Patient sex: M
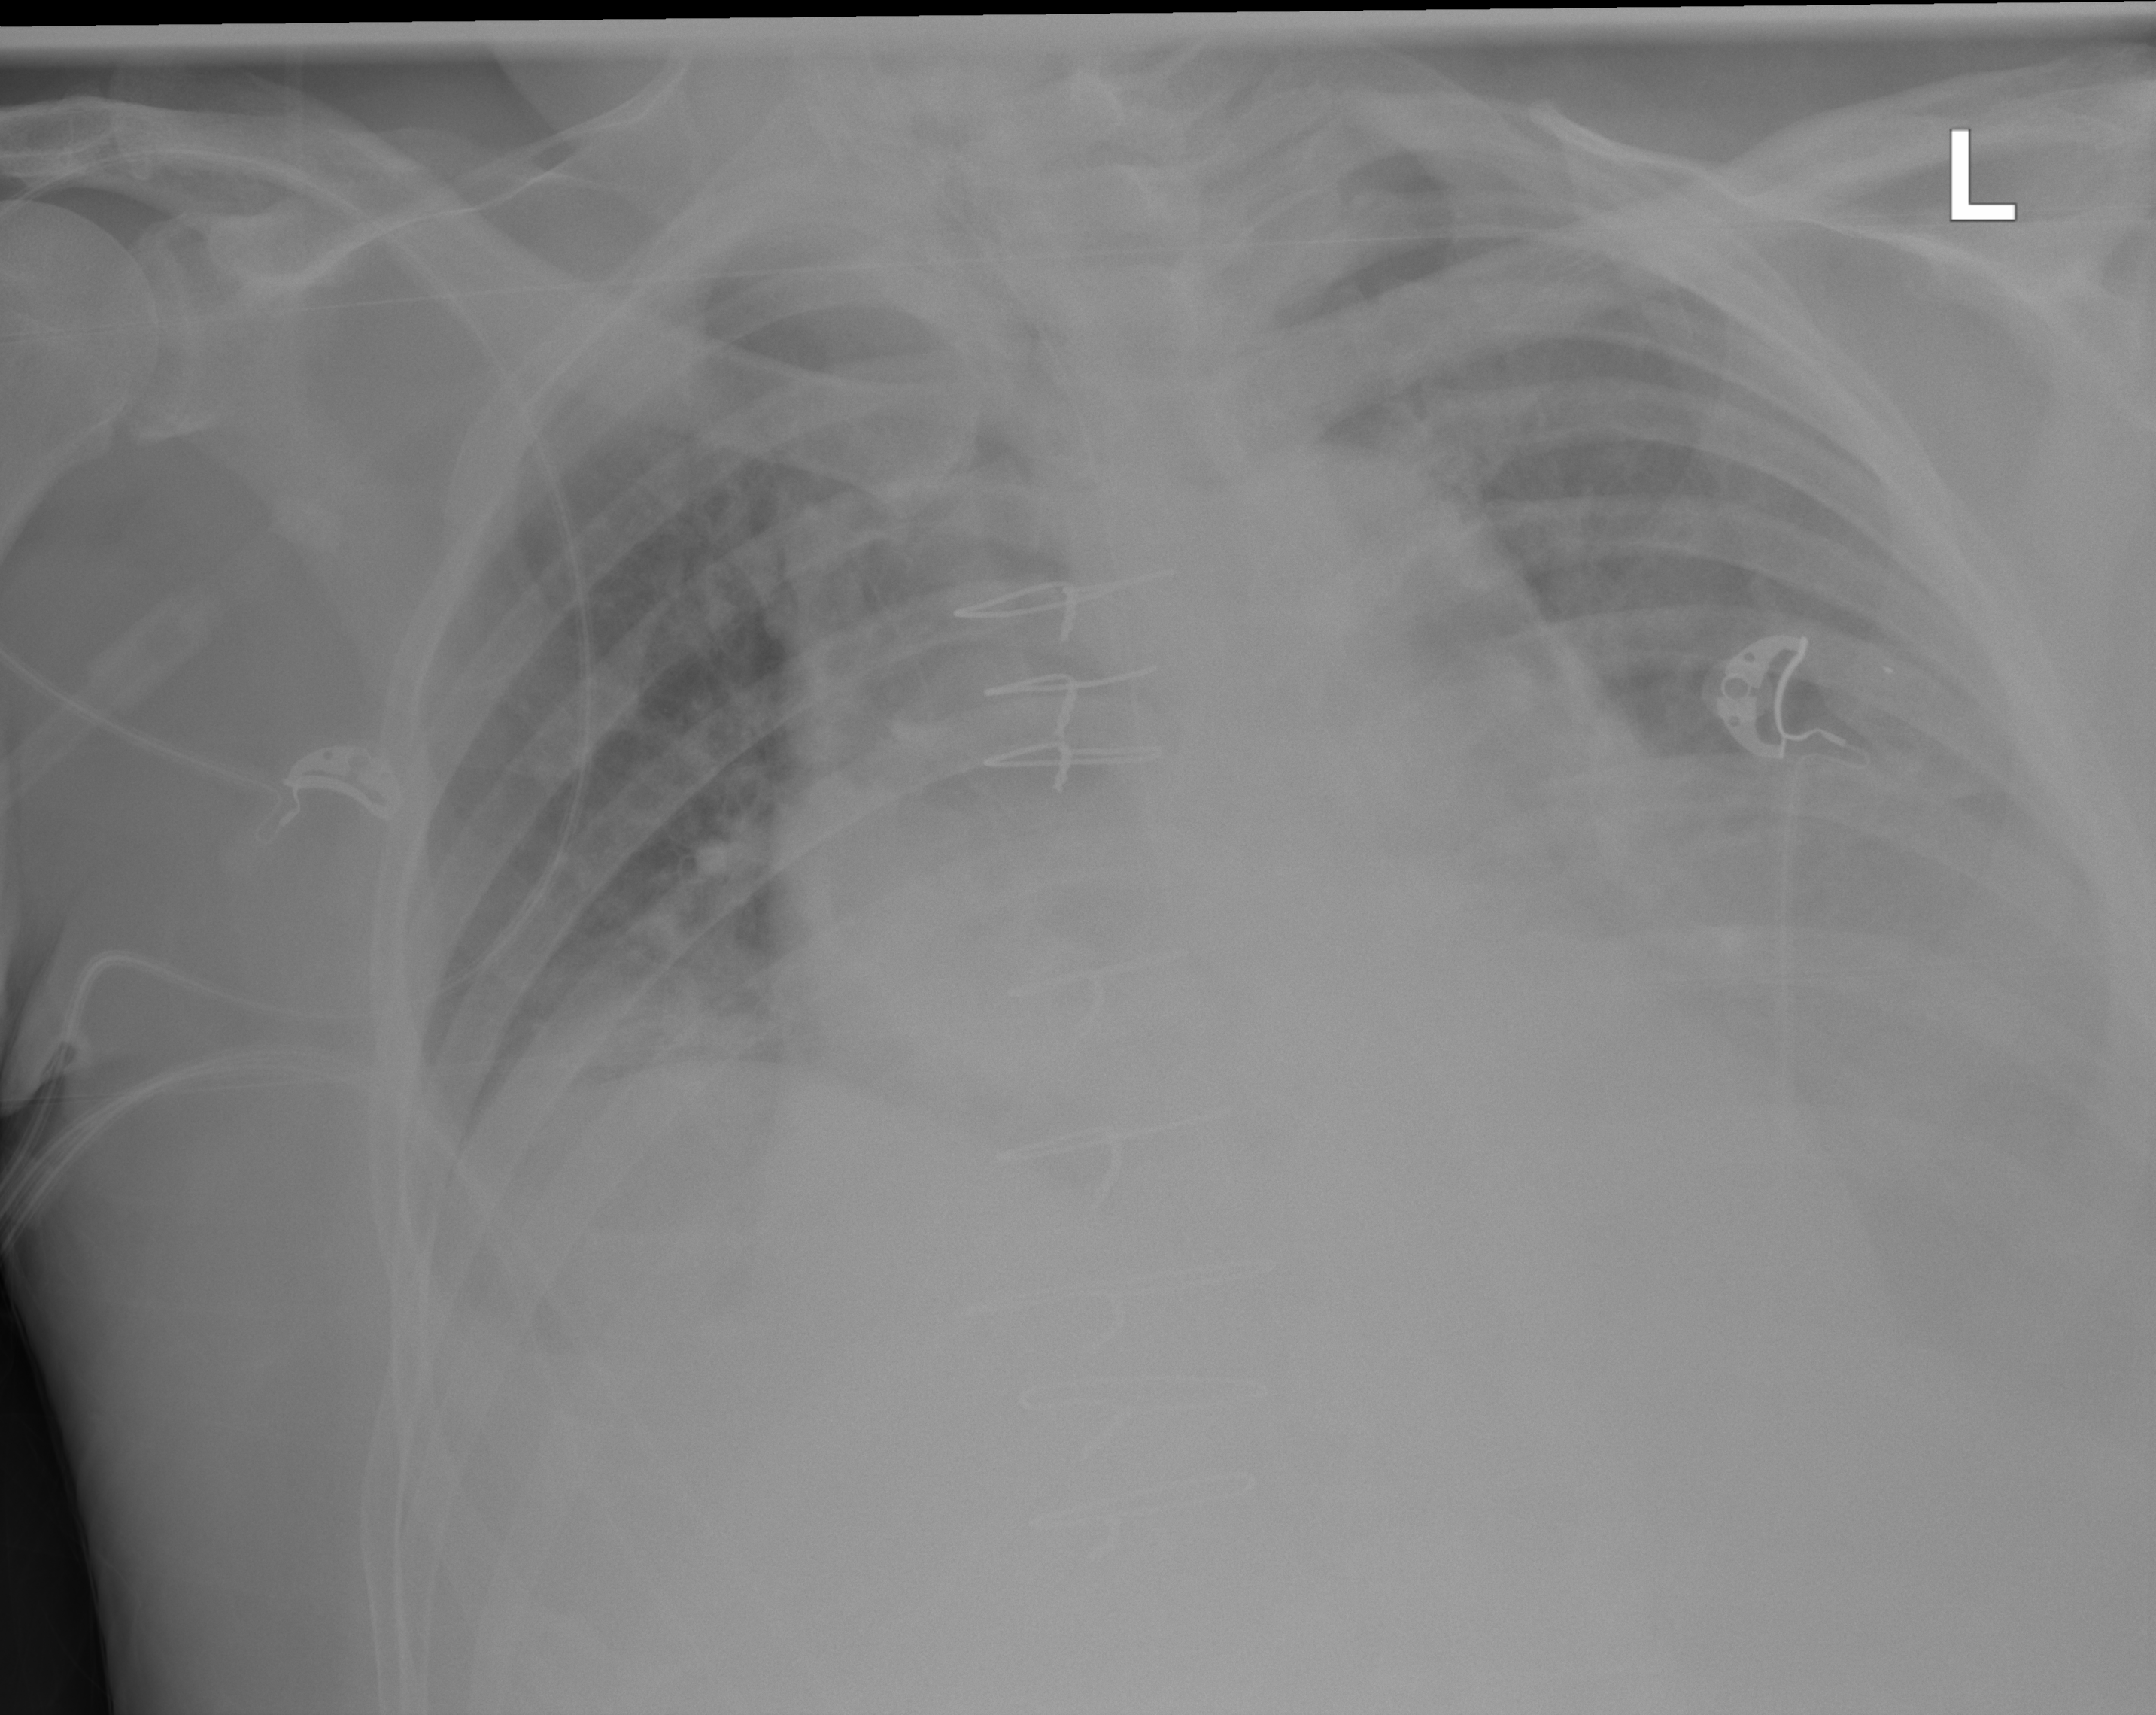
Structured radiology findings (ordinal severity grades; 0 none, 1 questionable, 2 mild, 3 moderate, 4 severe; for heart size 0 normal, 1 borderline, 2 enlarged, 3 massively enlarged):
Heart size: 2
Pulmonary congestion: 2
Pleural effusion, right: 0
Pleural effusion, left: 3
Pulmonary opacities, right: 2
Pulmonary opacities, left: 2
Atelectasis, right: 2
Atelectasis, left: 2